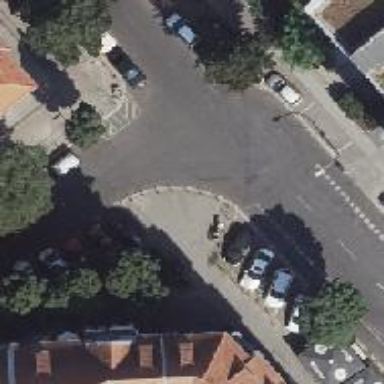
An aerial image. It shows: Unmarked crossing with kerb extension to the right.